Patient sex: F
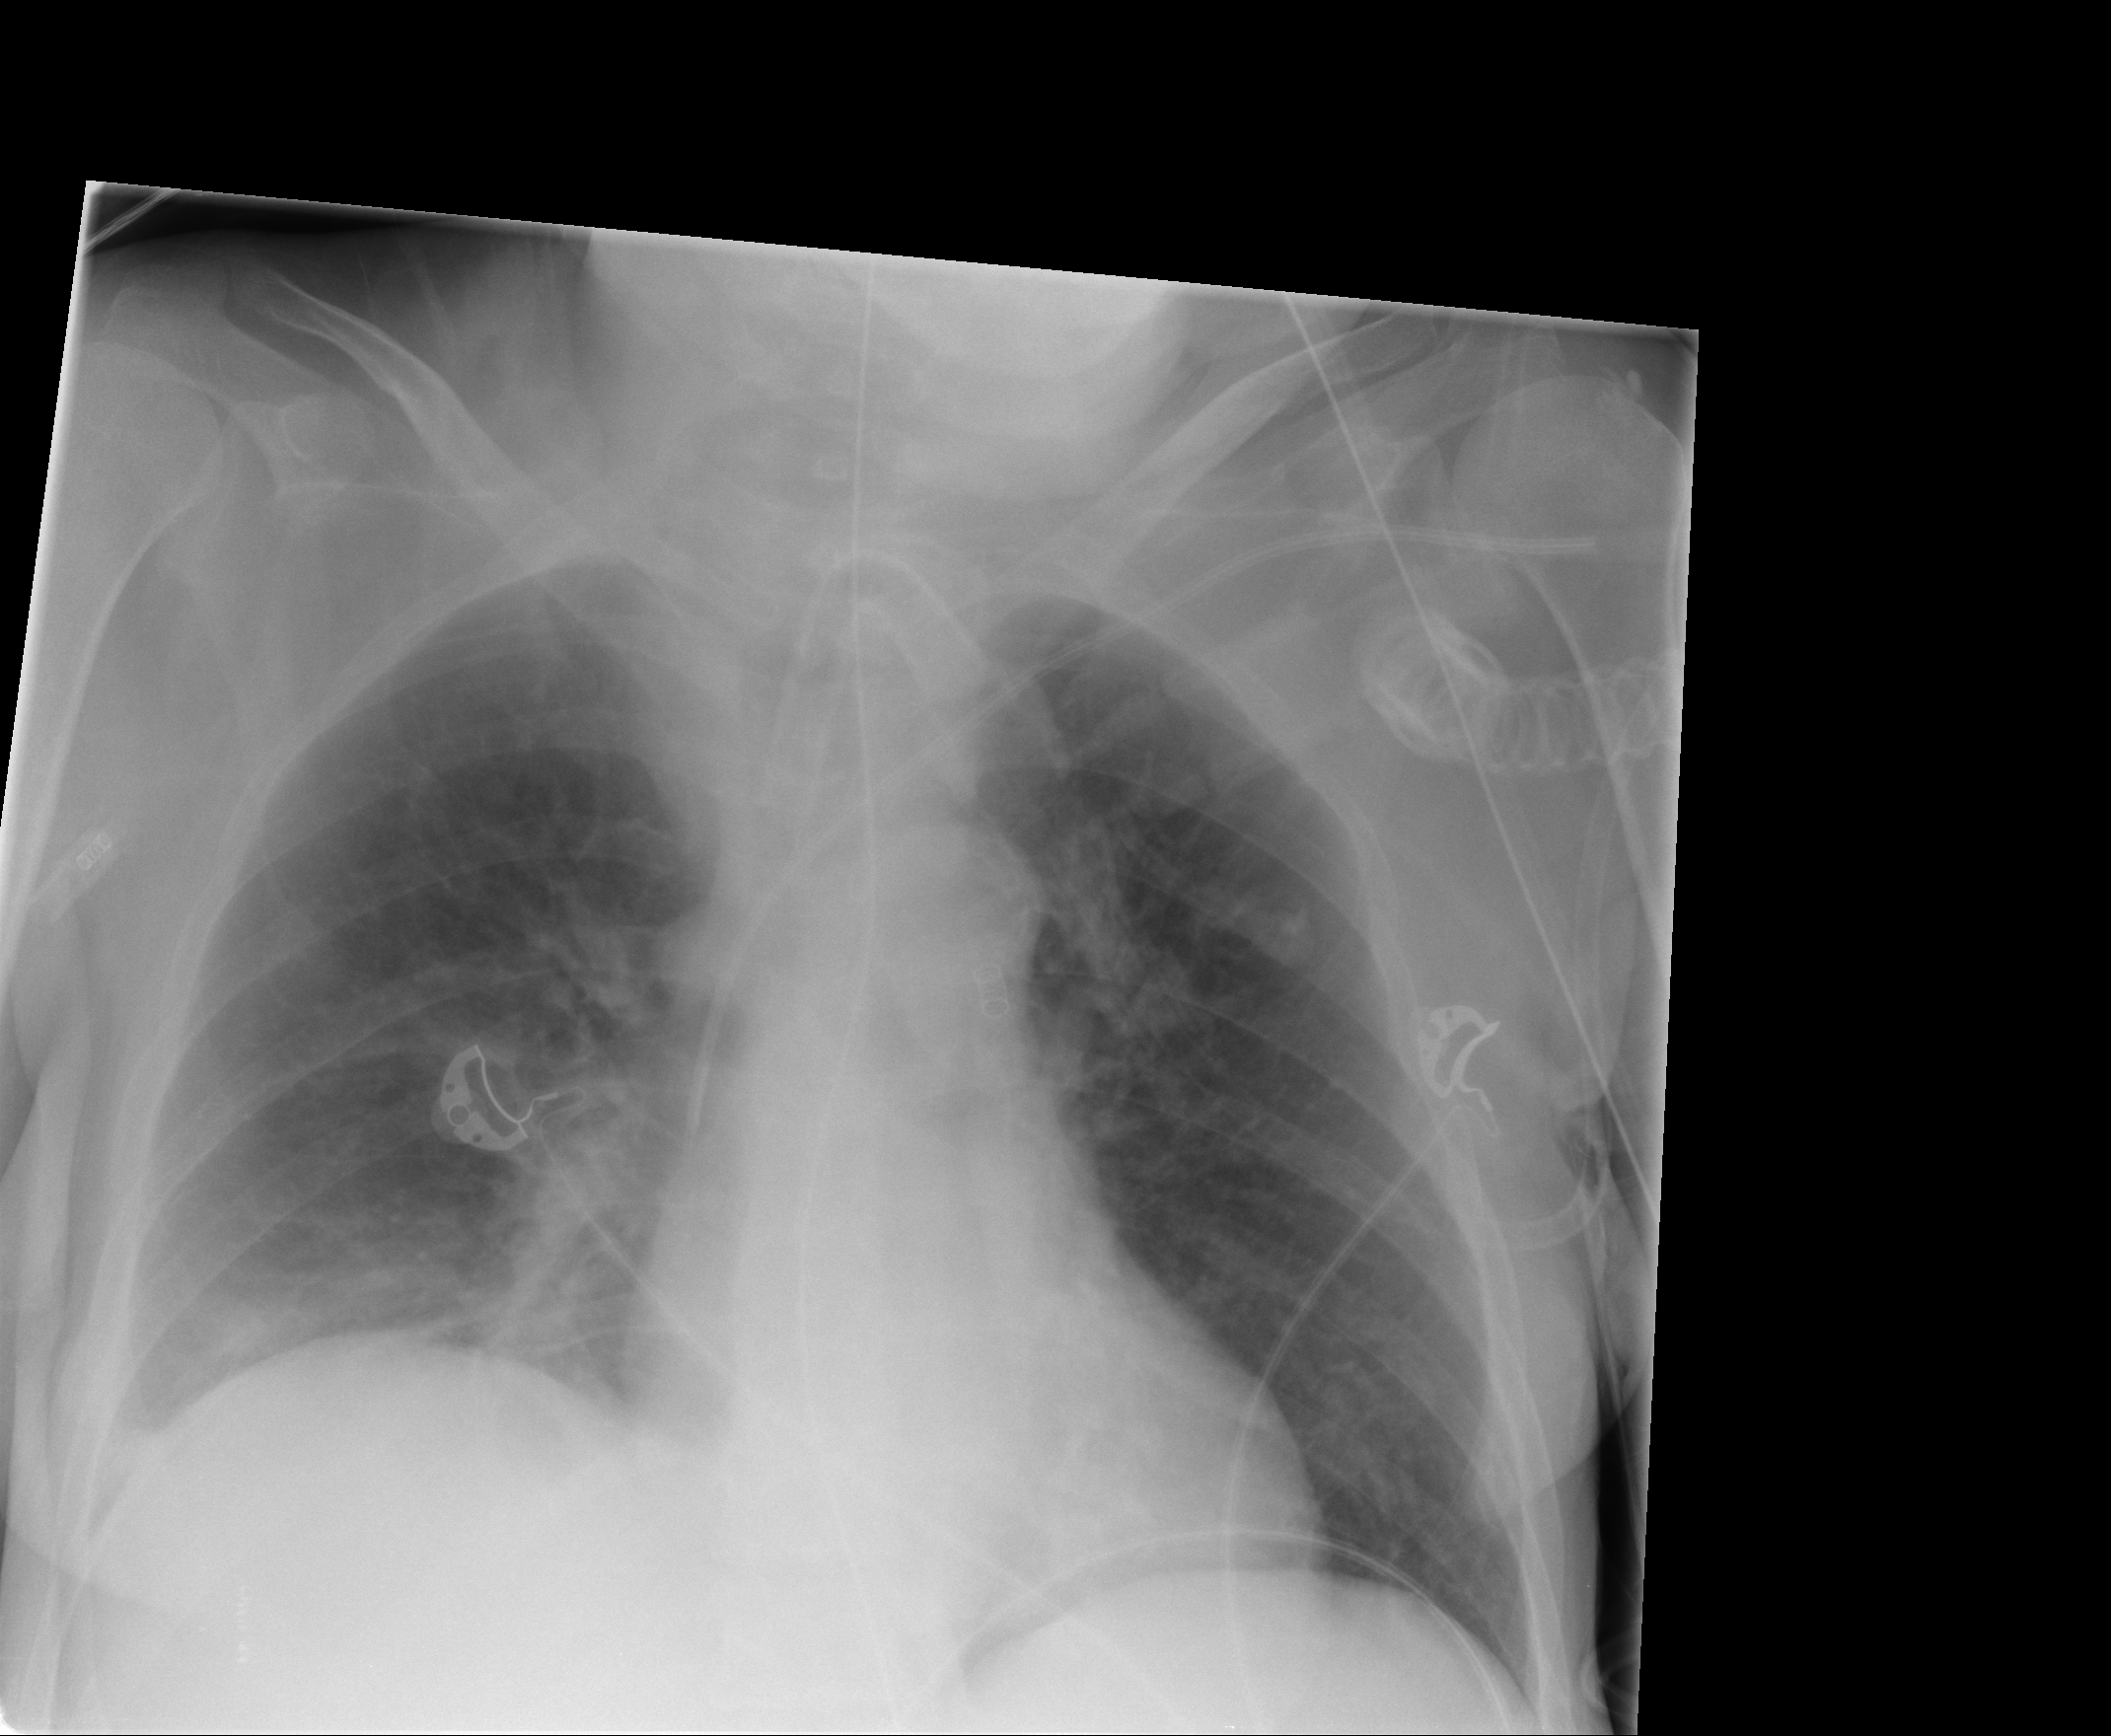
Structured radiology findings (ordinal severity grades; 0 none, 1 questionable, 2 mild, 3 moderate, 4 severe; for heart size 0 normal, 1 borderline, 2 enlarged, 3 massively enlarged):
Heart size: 0
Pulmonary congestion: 0
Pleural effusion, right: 0
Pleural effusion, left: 0
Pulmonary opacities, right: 2
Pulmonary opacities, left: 0
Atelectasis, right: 2
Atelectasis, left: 0